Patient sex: F
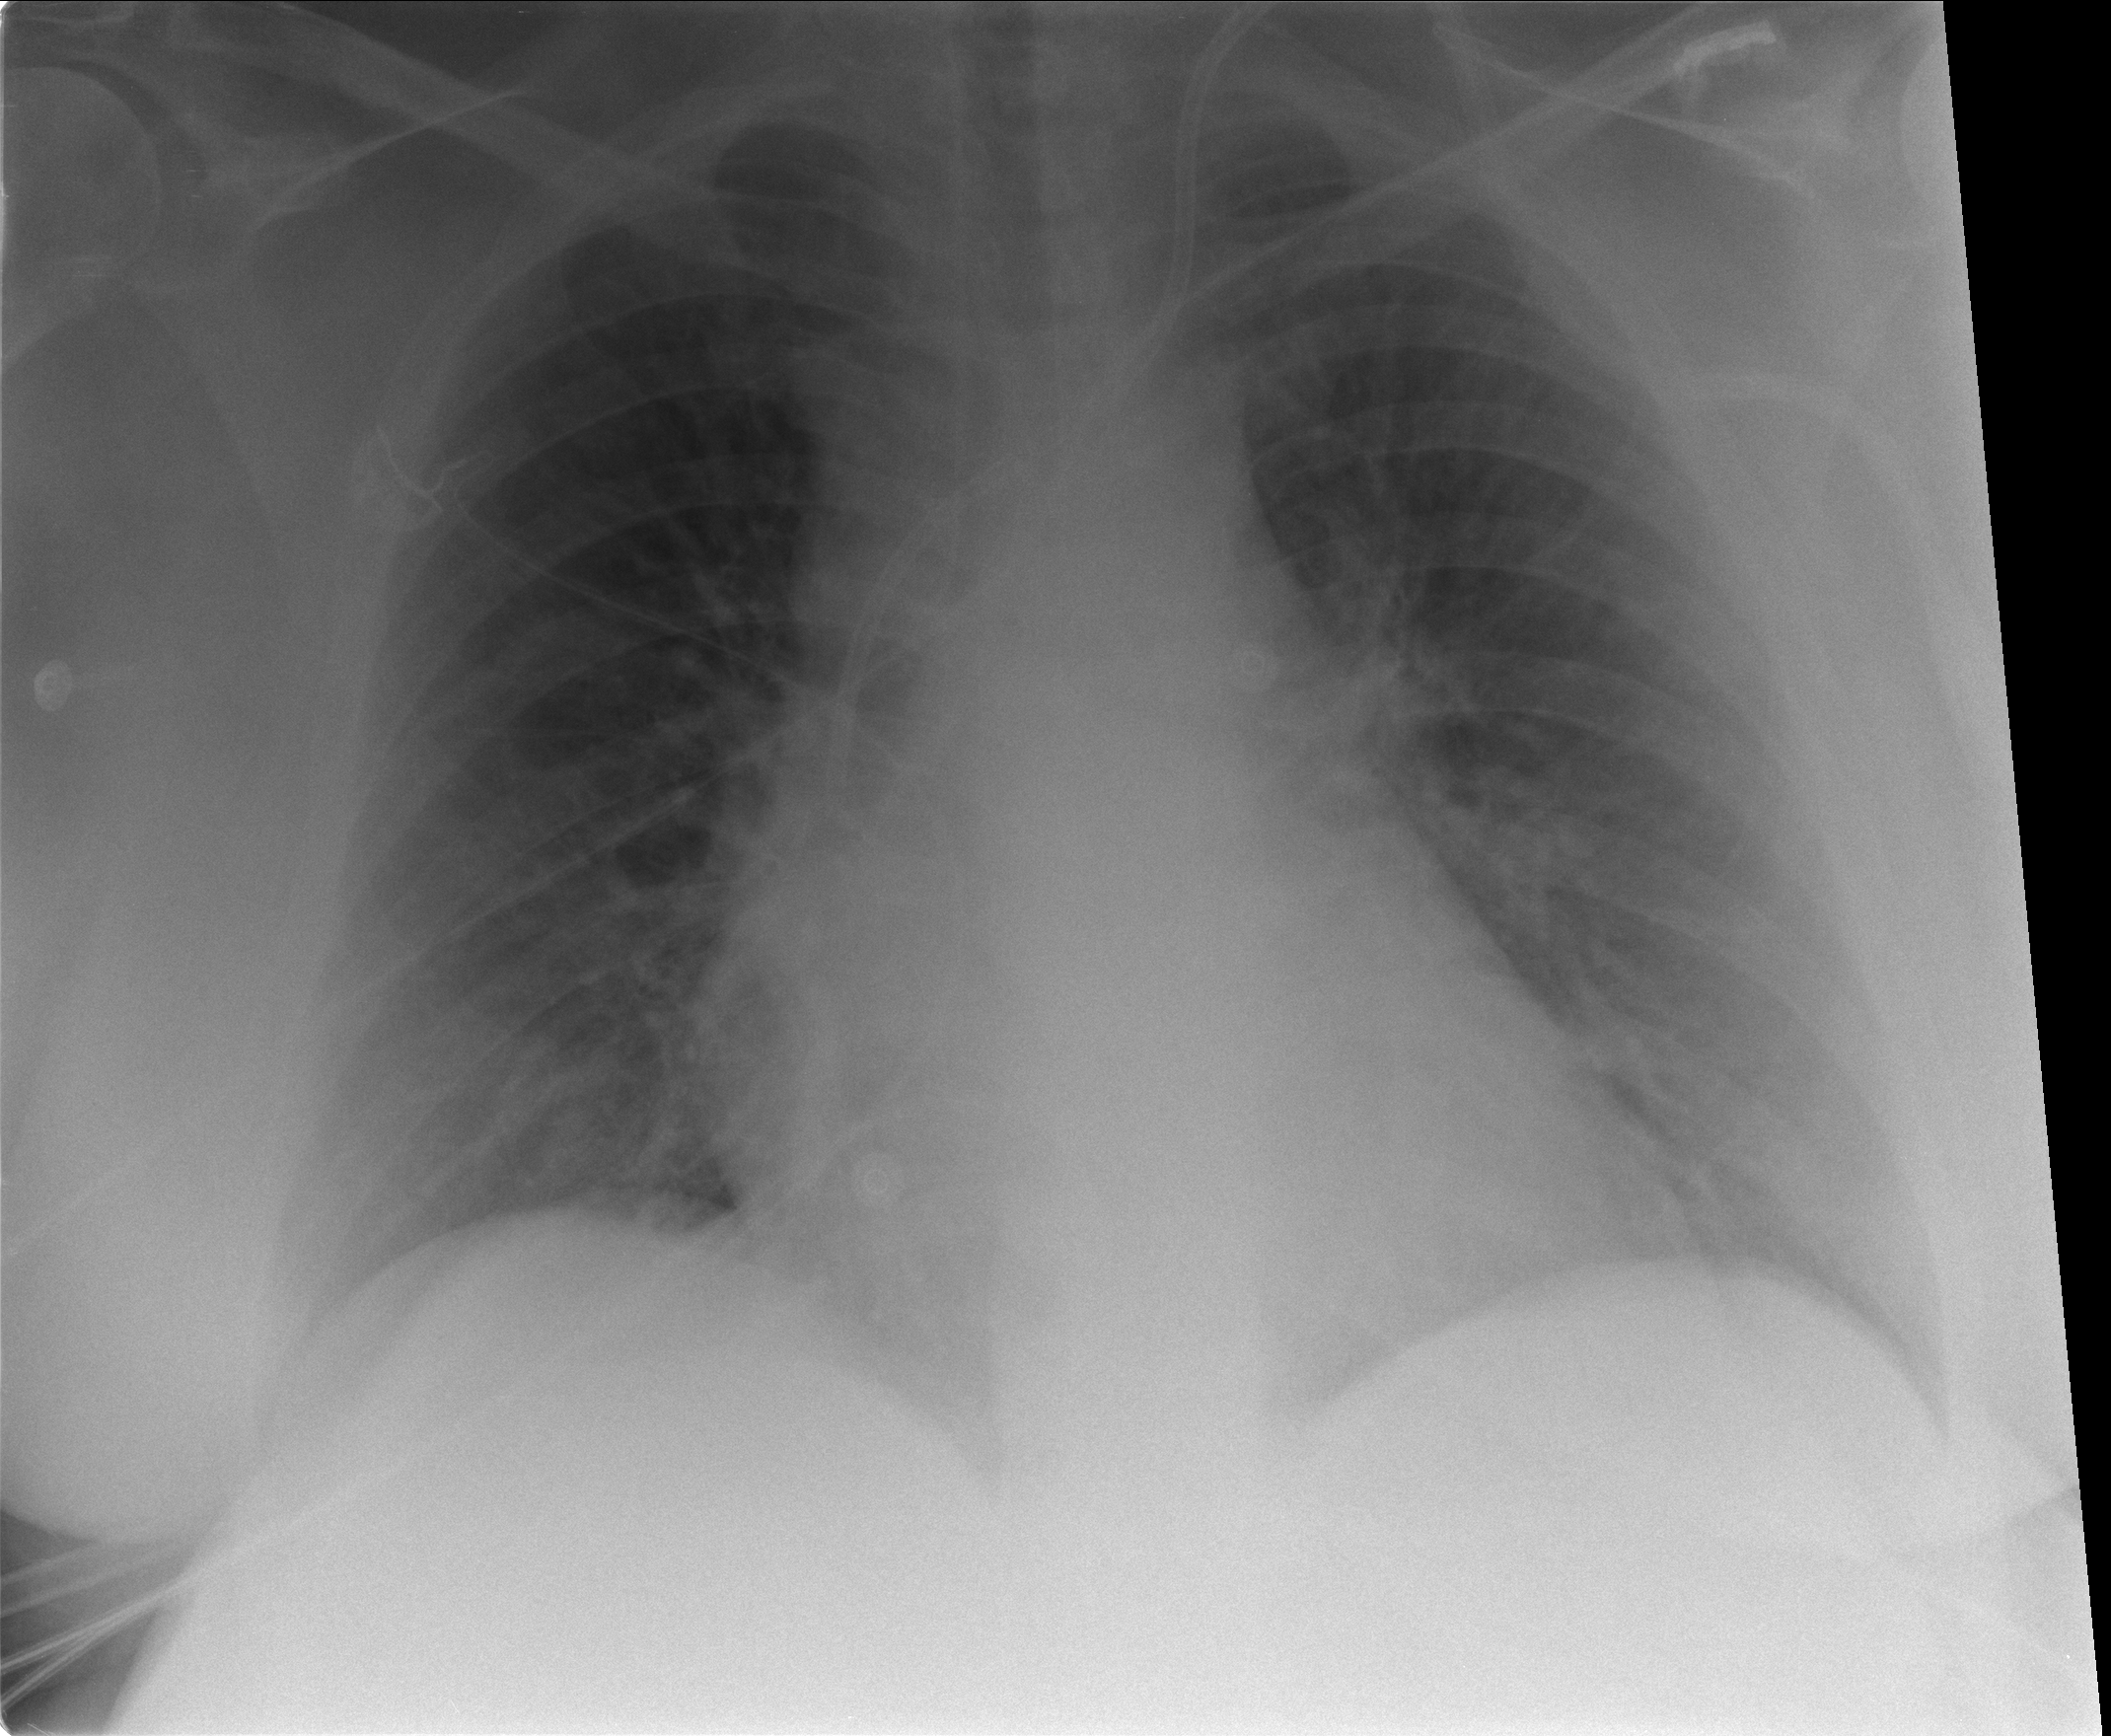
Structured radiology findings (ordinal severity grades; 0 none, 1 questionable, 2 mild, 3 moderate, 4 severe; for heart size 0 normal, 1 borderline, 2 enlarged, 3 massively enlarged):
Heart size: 0
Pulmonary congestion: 2
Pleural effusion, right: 0
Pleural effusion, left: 0
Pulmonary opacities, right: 2
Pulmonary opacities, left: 2
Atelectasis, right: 0
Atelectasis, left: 0